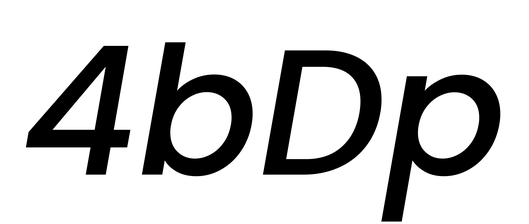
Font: Poppins-MediumItalic